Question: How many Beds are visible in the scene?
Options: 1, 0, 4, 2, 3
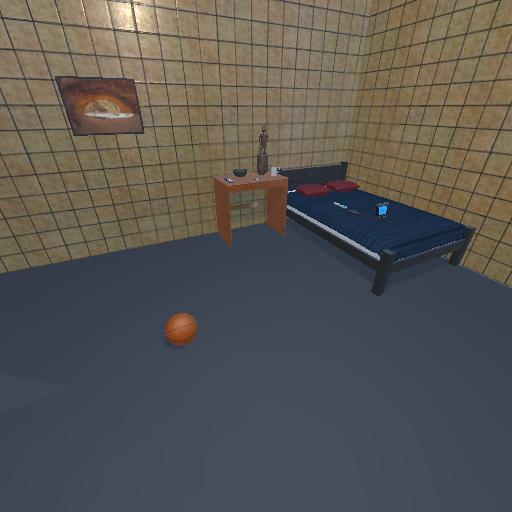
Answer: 1